Question: I am building a WPF application in C# and I want to display thumbnails of open IE tabs in a listbox. I'm essentially trying to duplicate the DWM functionality in Windows 7.

I have figured out how to enumerate a list of open tabs using Interop.ShDocVW, but in order to use the DWM API calls, I have to pass in an 'hwnd', and the tabs all share the same handle as Internet Explorer.
So I've been messing with 'EnumWindows' and 'EnumChildWindows' but I can't get anything to work.
Any suggestions on how to best approach this?
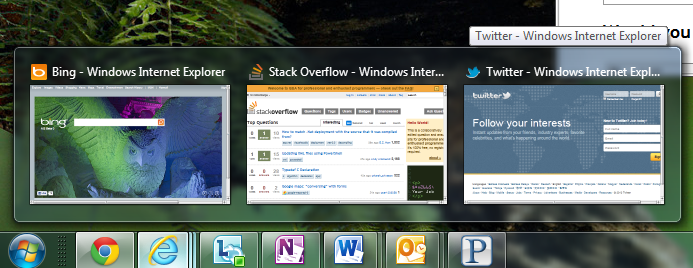
Answer: The solution I went with was using 'EnumWindows' and 'GetWindowText' from the Win32 API. I enumerate through Internet Explorer windows using 'shdocvw.dll' and pass the tab's caption to a method that parses the results of 'GetWindowText' to find the hwnd of the window with that caption.
This works for all IE windows, not just tabs.